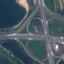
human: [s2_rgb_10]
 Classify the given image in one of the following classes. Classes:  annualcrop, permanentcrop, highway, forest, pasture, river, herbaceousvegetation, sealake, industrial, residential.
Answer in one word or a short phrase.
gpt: Highway